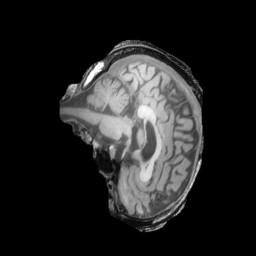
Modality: T1w
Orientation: sagittal
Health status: ill
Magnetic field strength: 3 T